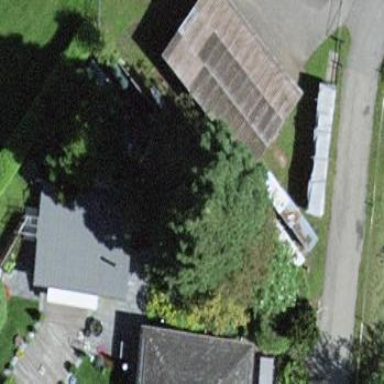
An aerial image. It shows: View of roof of building.